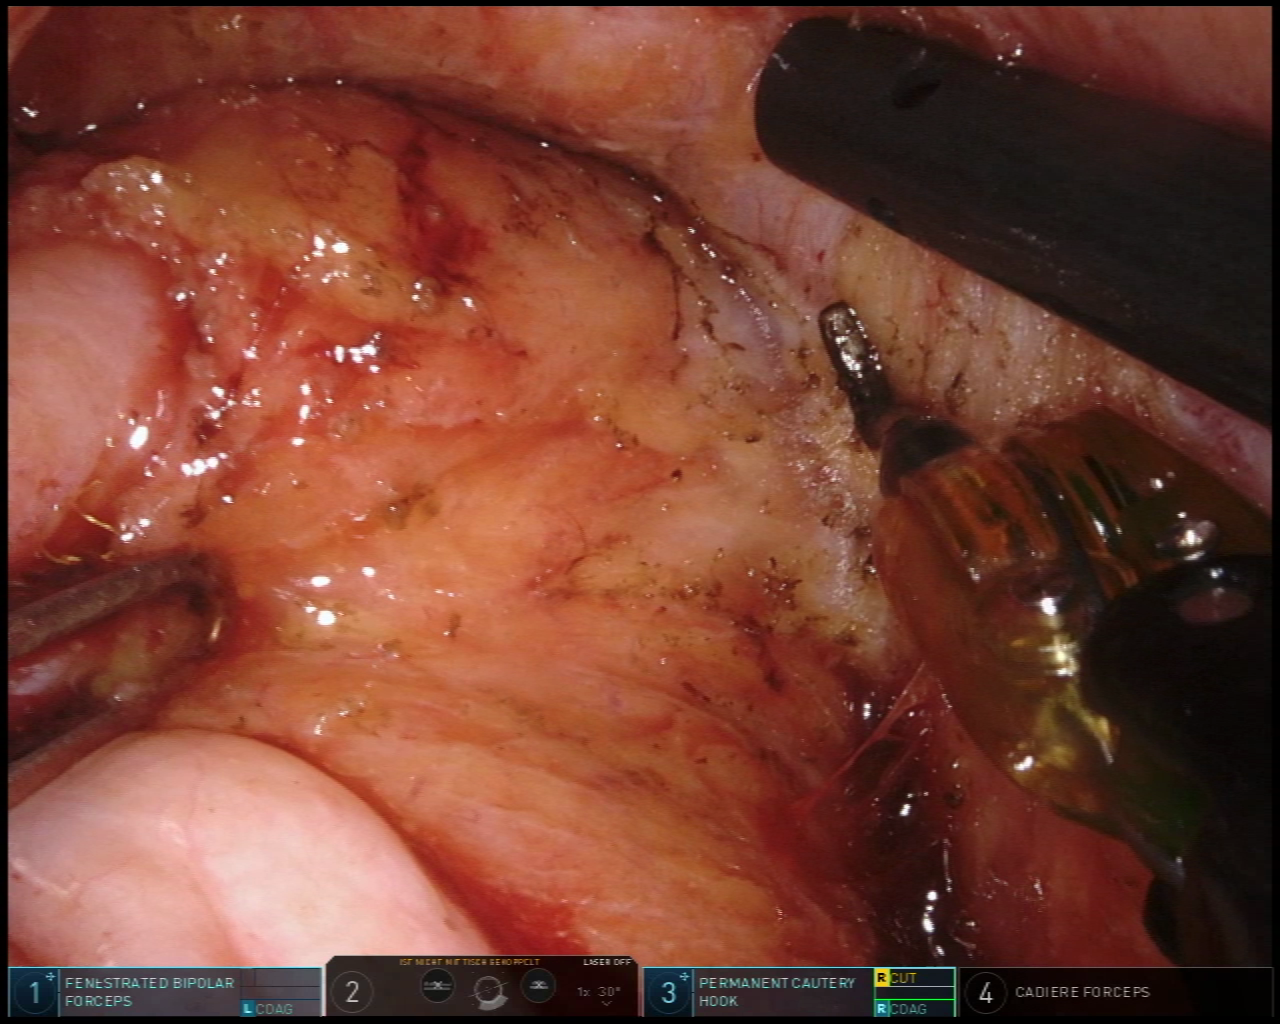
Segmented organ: vesicular_glands
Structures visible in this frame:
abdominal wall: no
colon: no
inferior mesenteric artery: no
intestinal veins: no
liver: no
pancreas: no
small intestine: no
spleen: no
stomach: no
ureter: no
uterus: no
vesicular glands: yes